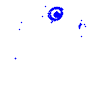
Particle: electron